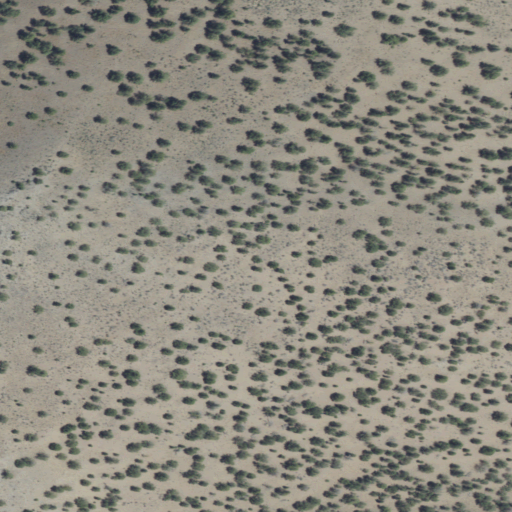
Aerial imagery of mountains in Oregon named Connley Hills containing only shrub